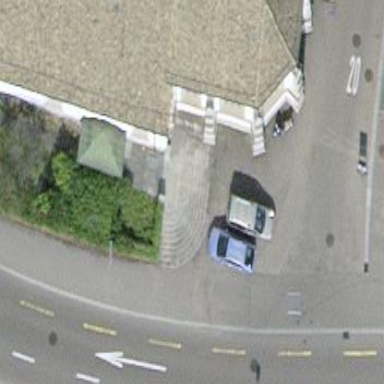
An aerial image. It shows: Building with gabled roof. The roof is grey in color and oriented across the building.